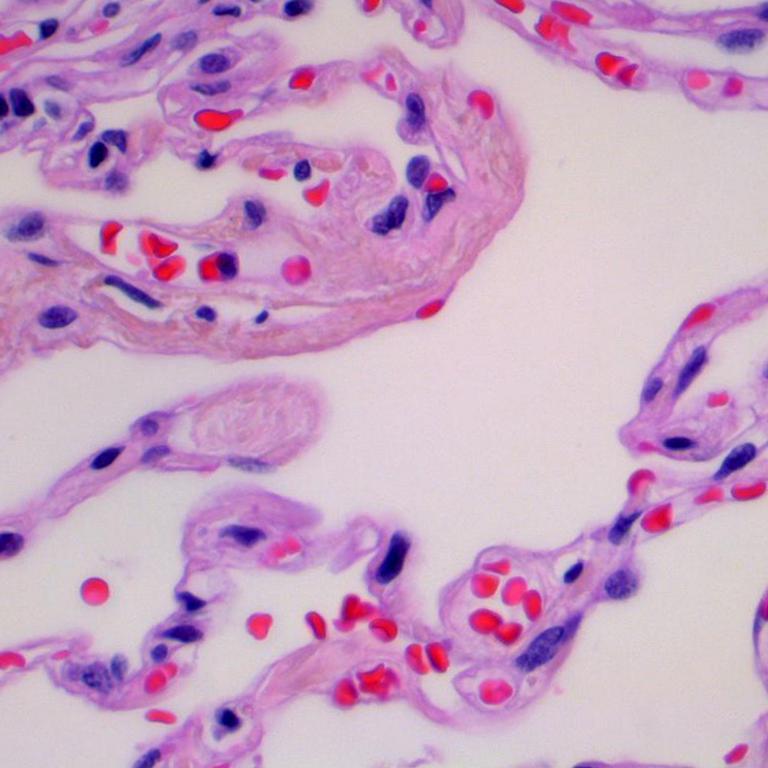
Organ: lung
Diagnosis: benign